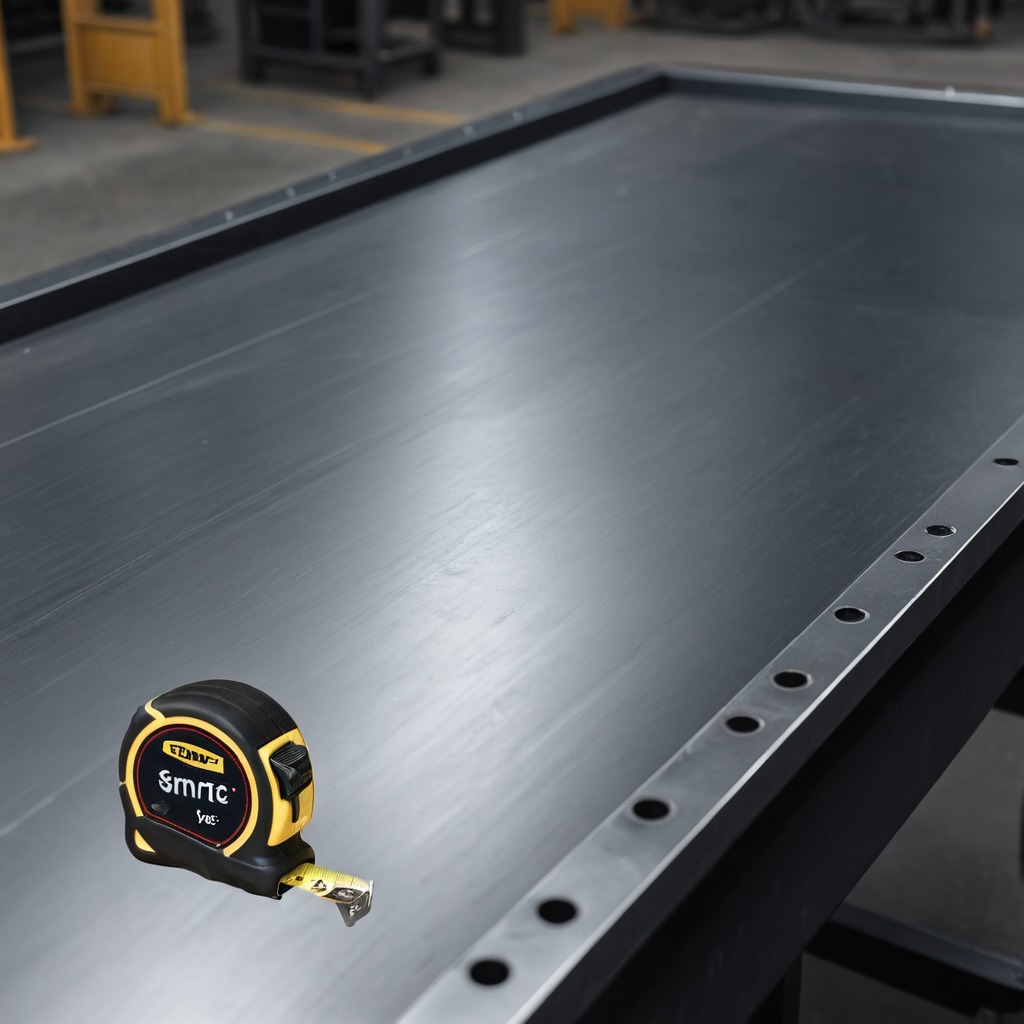
A measuring tape is lying on the cold steel table in a mining workshop.